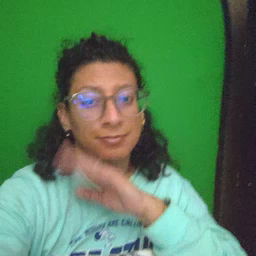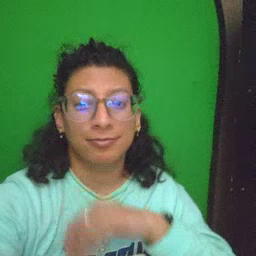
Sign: drawer